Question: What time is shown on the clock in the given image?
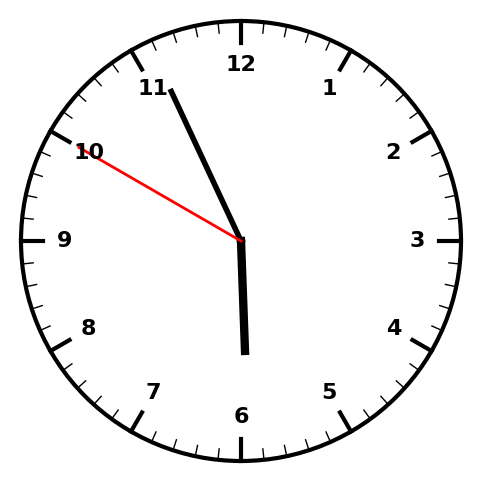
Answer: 05:55:50